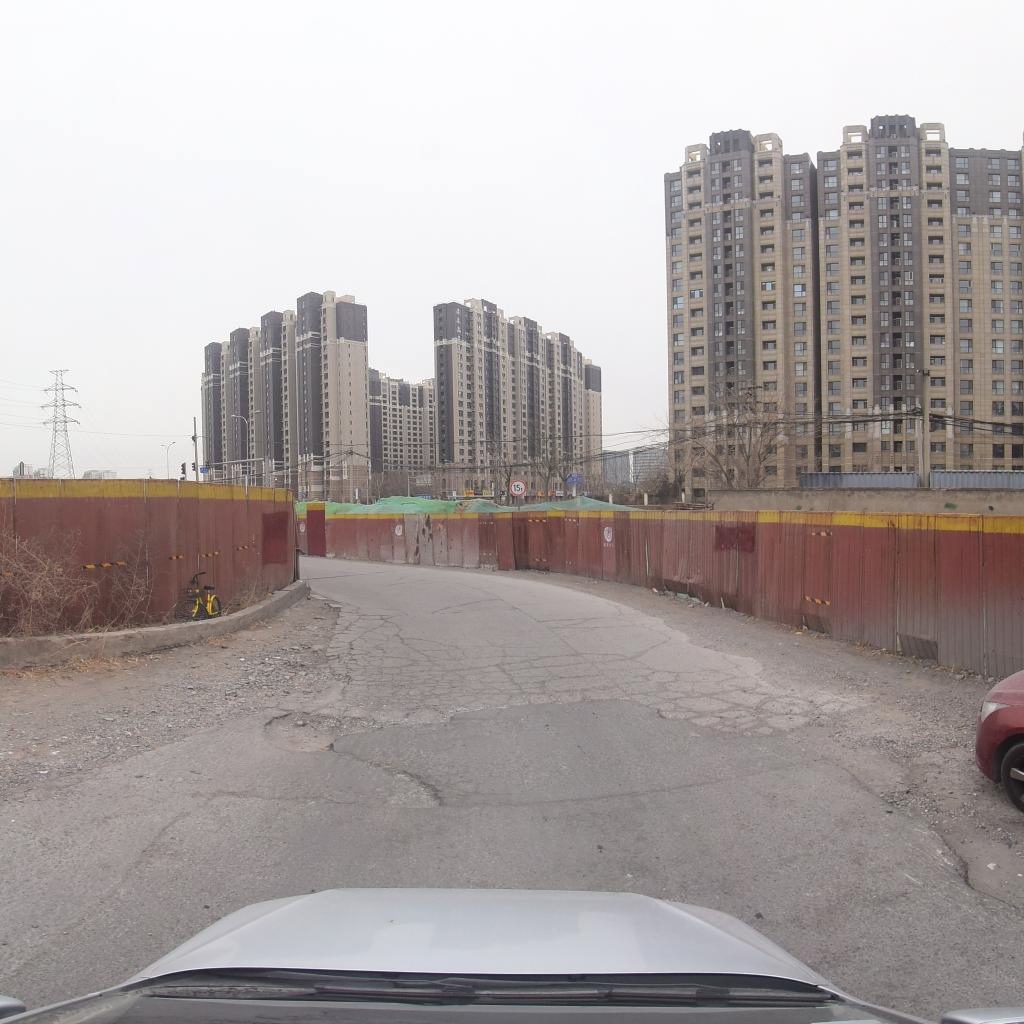
Region: Fengtai
Road damage annotations: alligator crack, longitudinal crack, pothole, pothole, transverse crack, longitudinal crack